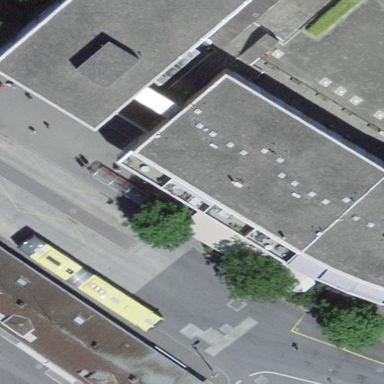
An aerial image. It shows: Platform for public transport with shelter.